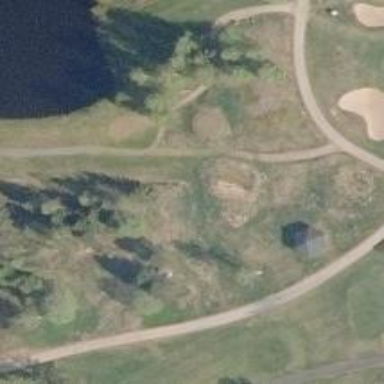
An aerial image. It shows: Path used for both walking and golf.